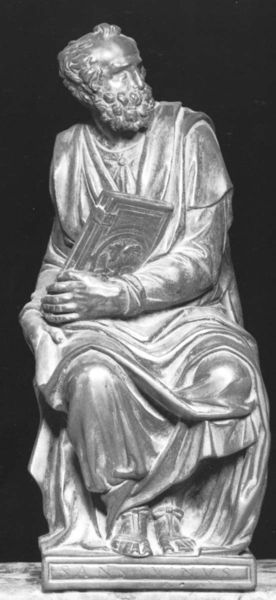
Titel: Hl. Lukas
Künstler: Jacopo Sansovino
Standort: Venedig, S. Marco (EU - I - Venetien)
Schlagwörter: hand, grau, bart, bärtig, falten, sockel, figur, gewand, skulptur, sandalen, faltenwurf, buch, stirnglatze